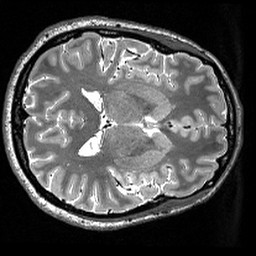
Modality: T2w
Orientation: axial
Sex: female
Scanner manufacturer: siemens
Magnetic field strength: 3 T
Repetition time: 3 s
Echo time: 0.418 s